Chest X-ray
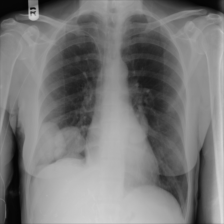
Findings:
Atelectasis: negative
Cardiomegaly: negative
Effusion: negative
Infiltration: negative
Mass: positive
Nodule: negative
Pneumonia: negative
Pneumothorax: negative
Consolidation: negative
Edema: negative
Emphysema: negative
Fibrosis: negative
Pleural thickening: negative
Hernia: negative